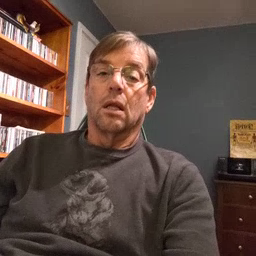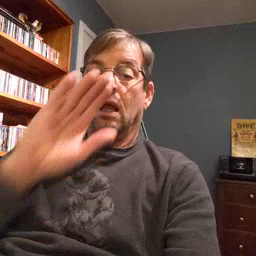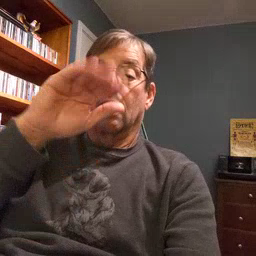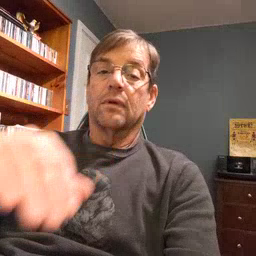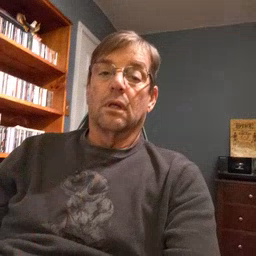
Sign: elephant